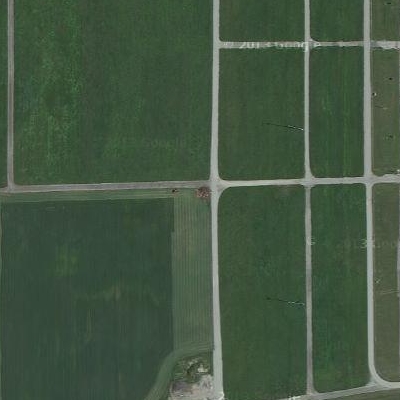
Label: bField